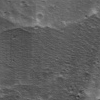
Atmospheric dust classification: not_dusty